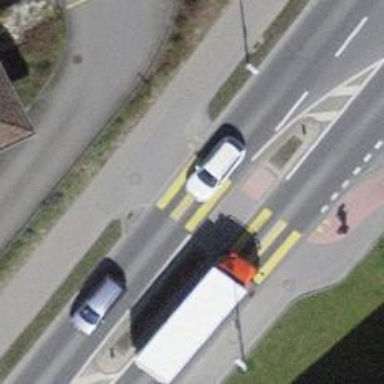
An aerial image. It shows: Kerb barrier.